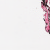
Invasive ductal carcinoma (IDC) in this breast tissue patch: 0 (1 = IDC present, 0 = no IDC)